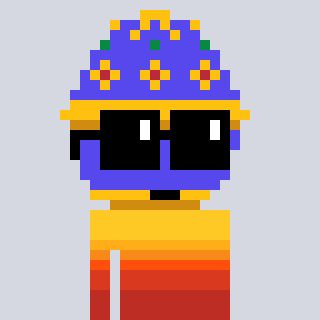
a pixel art character with square black sunglasses, a faberge-shaped head and a hotbrown-colored body on a cool background